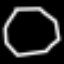
Label: octagon